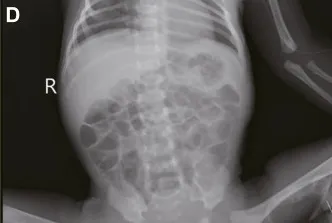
Imaging features in neonatal seizures induced by community-acquired acute severe hyponatremia. (D) abdominal imaging reexamination reveals a reduction in intestinal gas compared to previous assessment 2 days post-admission.
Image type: radiology (x_ray)